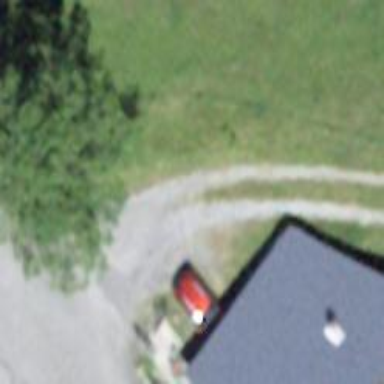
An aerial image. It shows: Driveway.